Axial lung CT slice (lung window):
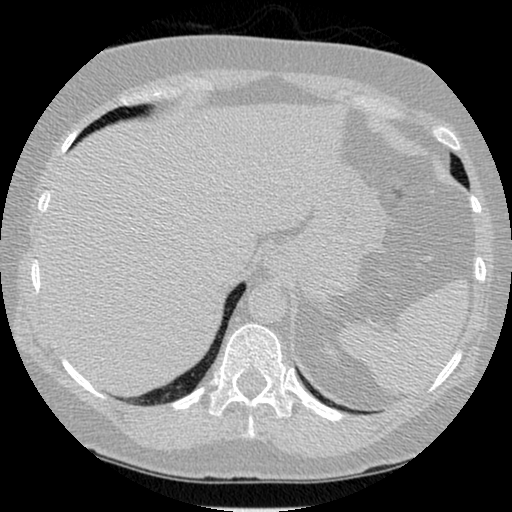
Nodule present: no